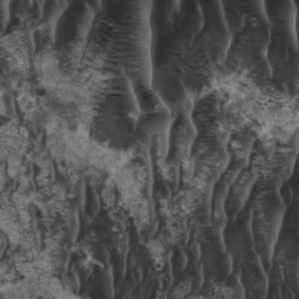
Label: non_frost